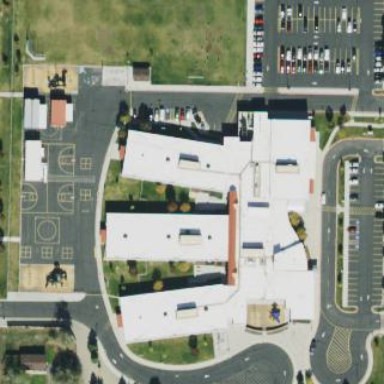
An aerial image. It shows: School.